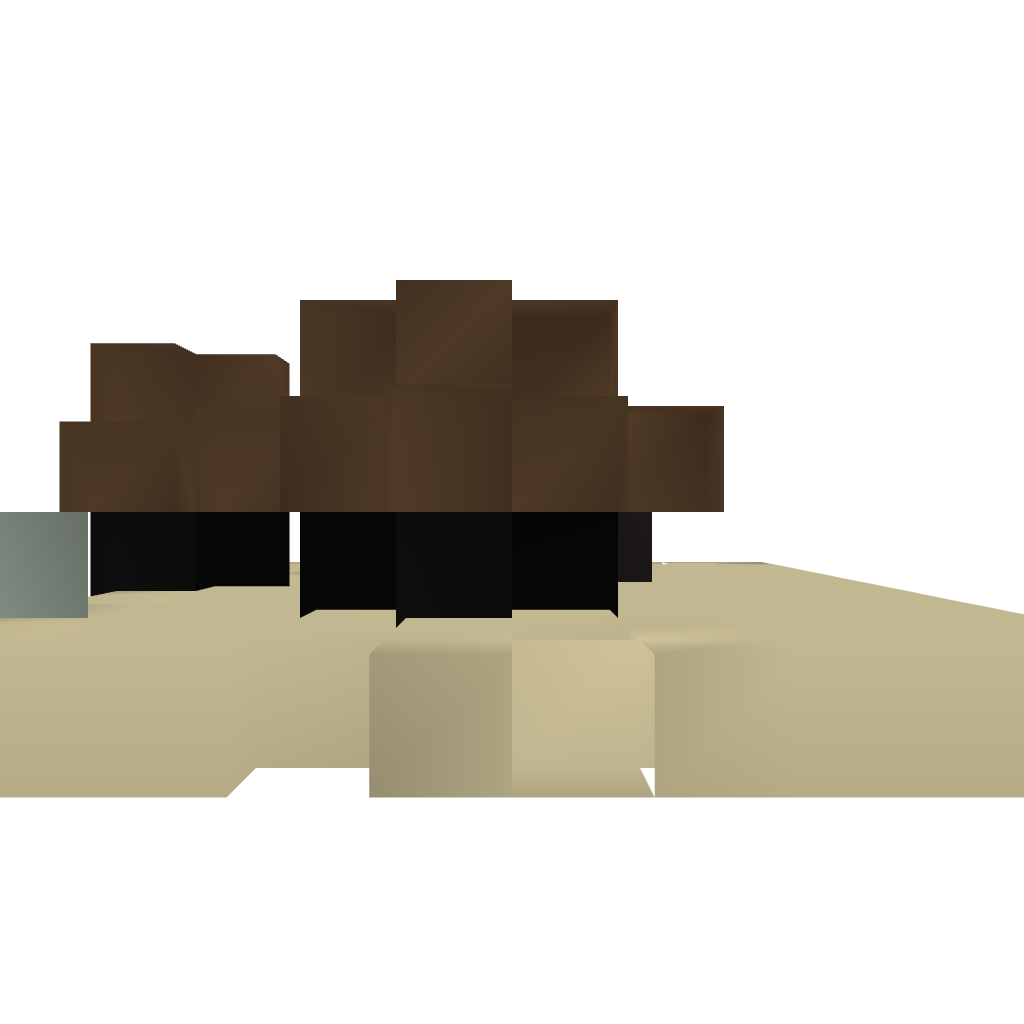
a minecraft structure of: Infinate Music Machine